Question: I have a website and I want to put a footer at the end of each page.
The page 'login' has content, but the footer doesn't remain at the end of it.
### login
'''
<div class="login">
<form id="loginForm" method="POST" action="<?php echo URL; ?>Login/run">
<li>
<label>
Username:
</label>
<input type="text" name="username"/>
<span class="errorMessage"></span>
</li>
<li>
<label>
Password:
</label>
<input type="text" name="password"/>
<span class="errorMessage"></span>
</li>
<li>
<label>
Type:
</label>
<select name="typeOfUser">
<option value="1">Restaurant</option>
<option value="2">Customer</option>
</select>
</li>
<li>
<label></label>
<input type="submit" value="Login"/>
</li>
</form>
</div>
'''
### css
'''
.login{
position: relative;top: 100px;
margin-left: 280px;
}
.login li{
list-style: none;
padding-bottom: 10px;
}
.login label{
color: blue;
display: inline-block;
width: 100px;
}
.login input{
padding: 0.4em;
}
.login select{
padding: 0.4em;
}
'''

footer
'''
#footerContent{
position: relative;
bottom: 0px;
width: 100%;
height: 48px;
background-color: #646467;
}
'''
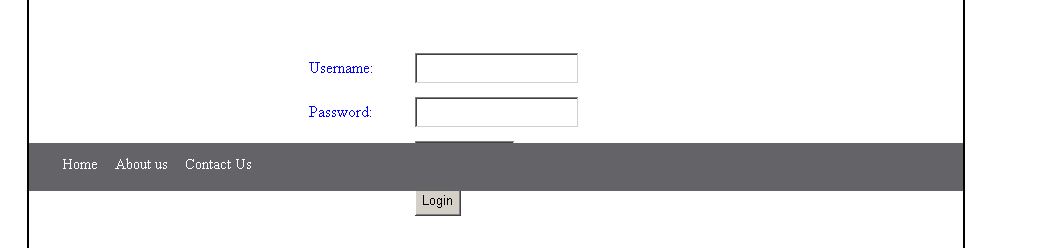
Answer: change your 'login div' css to
'''
.login{
position: relative;
margin-top: 100px;
margin-left: 280px;
}
'''
and footer will come after login div.
<URL>
hope it helps